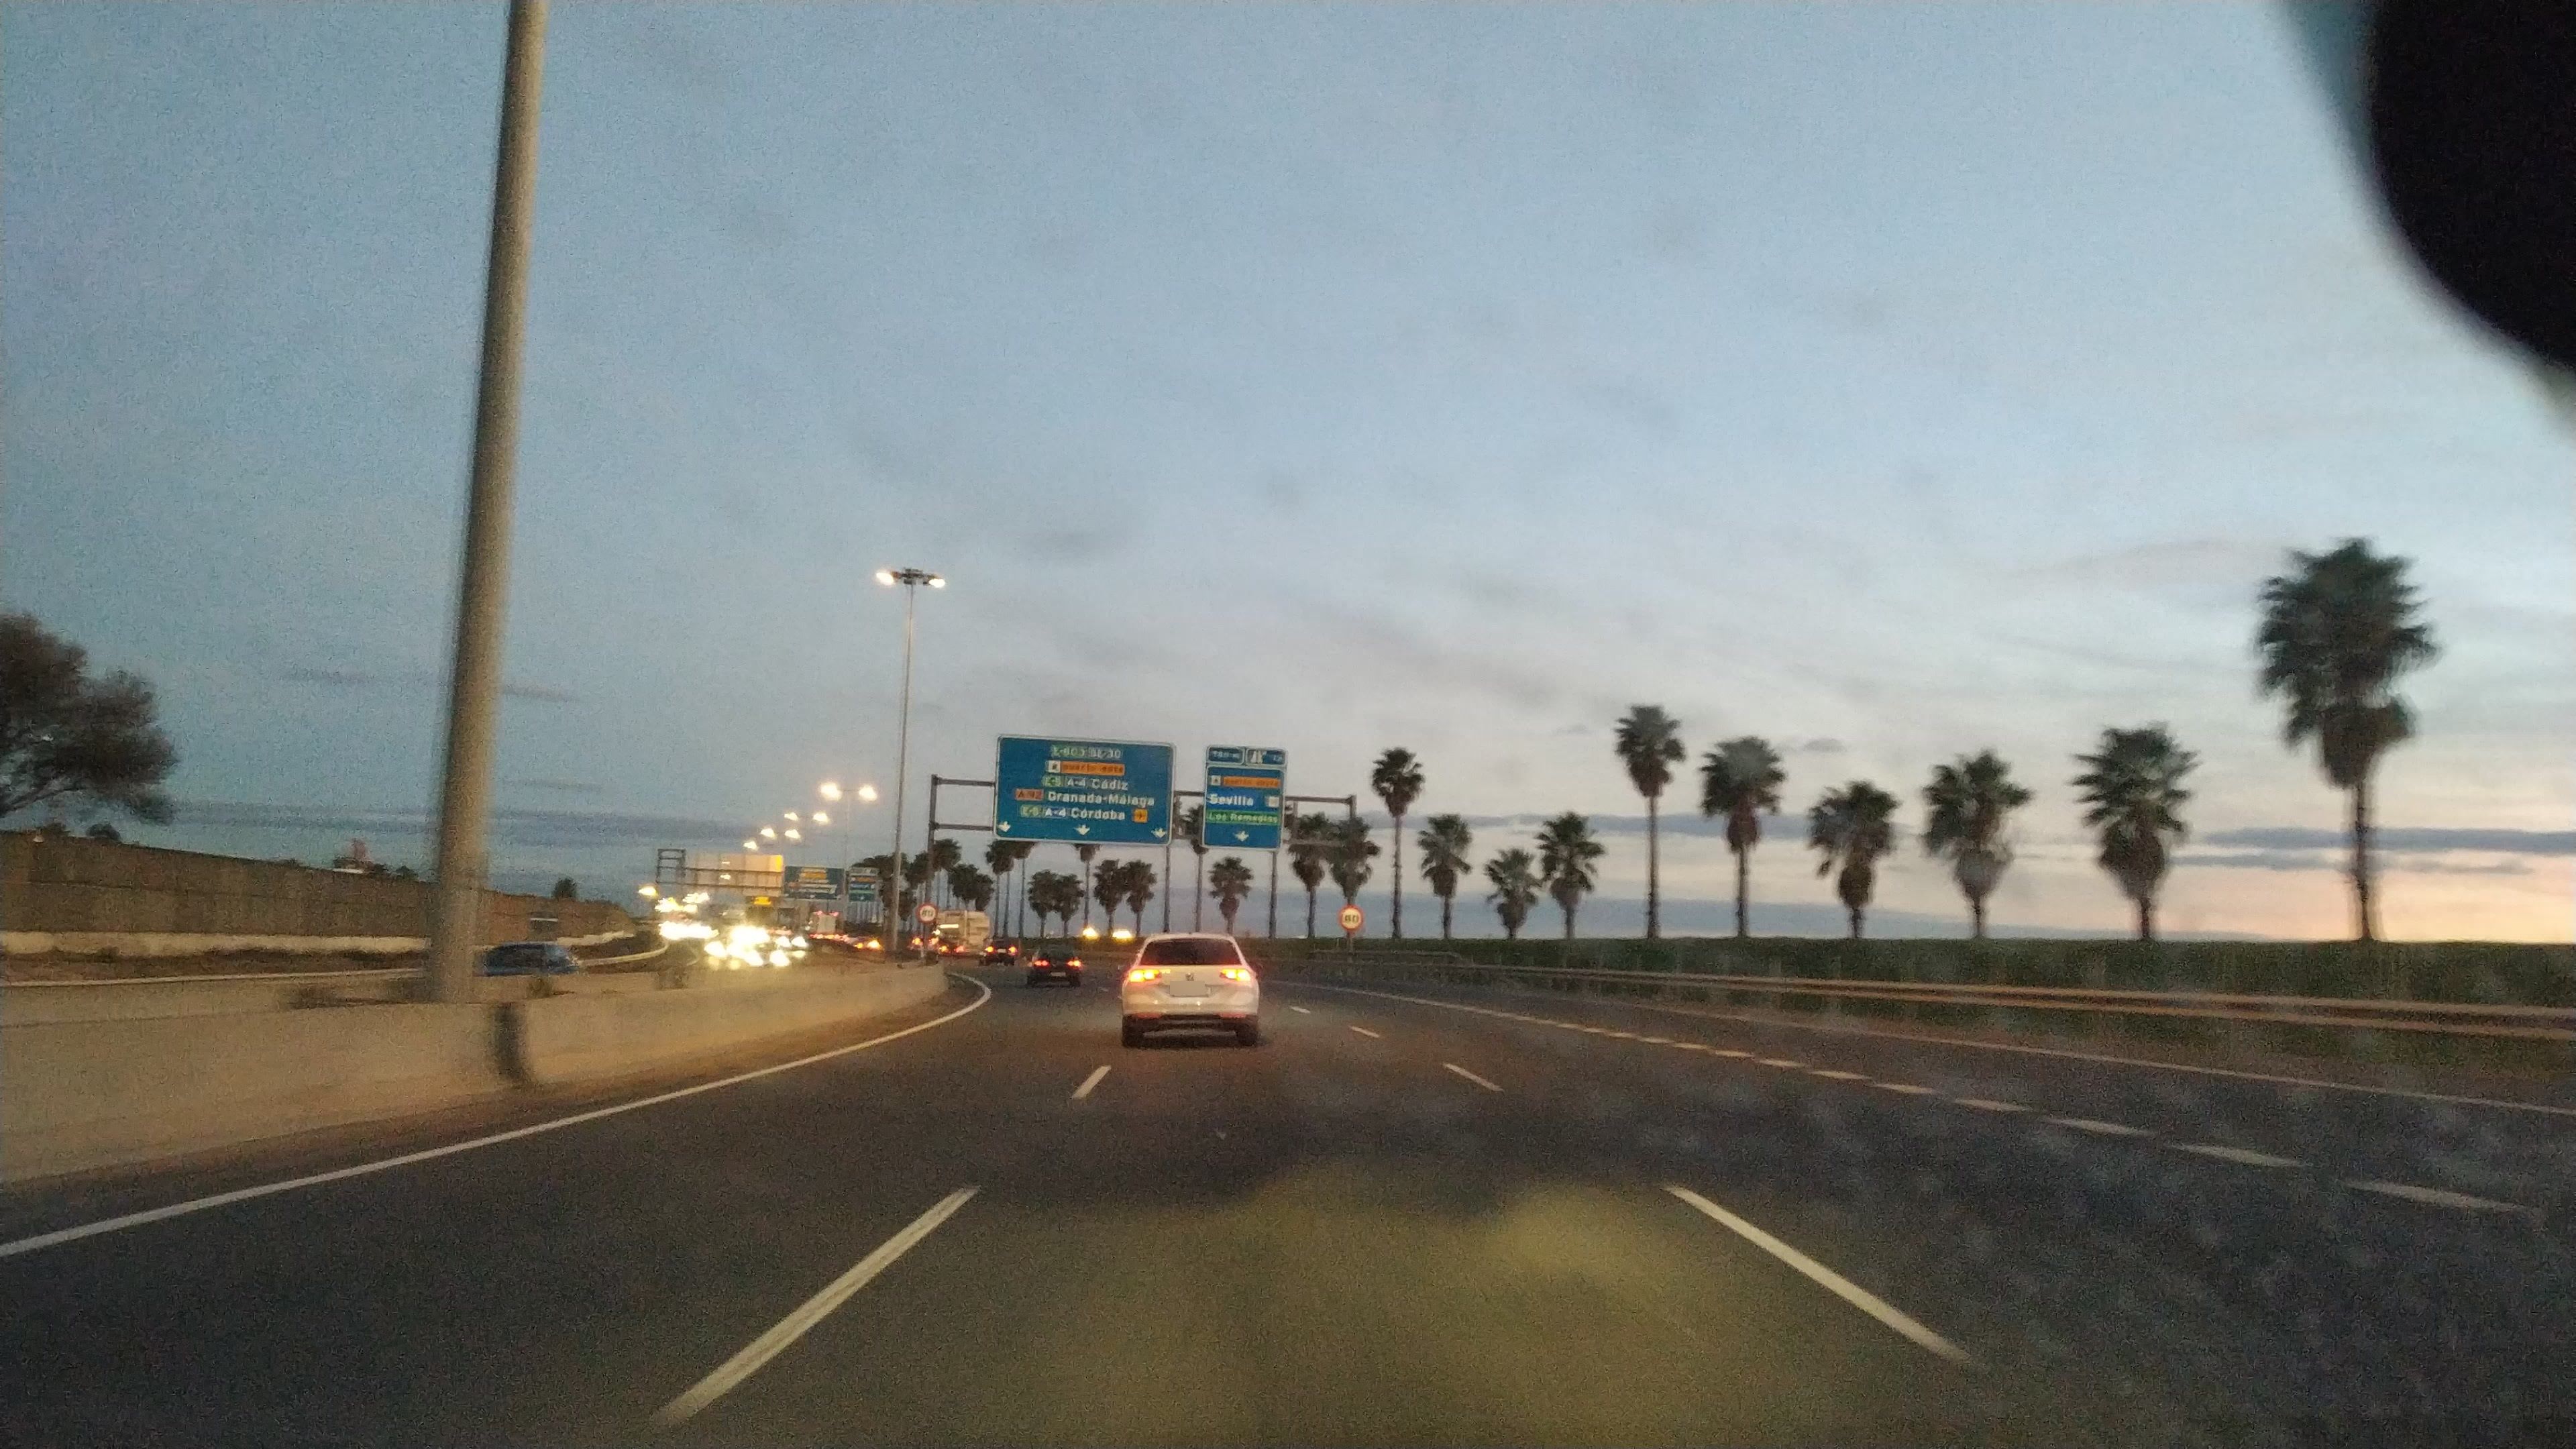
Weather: snowy
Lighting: dusk/dawn
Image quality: slightly poor
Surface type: driving surface
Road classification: motorway_link, unclassified
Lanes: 2, 1
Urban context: urban centre
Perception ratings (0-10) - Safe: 2.39, Lively: 2.34, Beautiful: 3.51, Boring: 1.5, Depressing: 6.52, Wealthy: 7.03